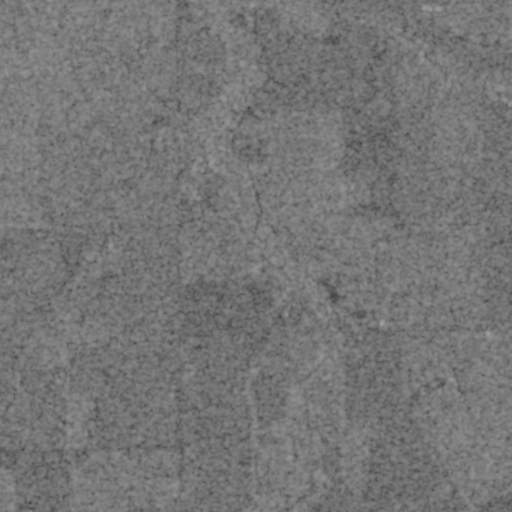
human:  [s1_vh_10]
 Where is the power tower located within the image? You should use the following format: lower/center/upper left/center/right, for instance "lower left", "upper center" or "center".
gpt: The power tower is located in the lower left of the image.
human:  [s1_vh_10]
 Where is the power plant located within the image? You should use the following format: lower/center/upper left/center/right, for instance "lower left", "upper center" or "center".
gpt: There is no power plant in the image.

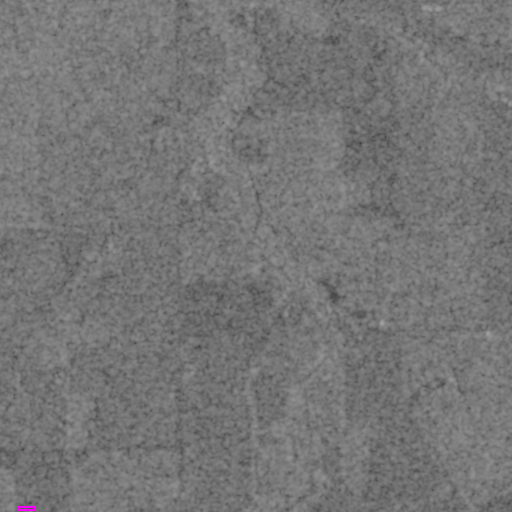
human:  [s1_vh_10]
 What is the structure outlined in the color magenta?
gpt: The structure outlined in magenta is a building.
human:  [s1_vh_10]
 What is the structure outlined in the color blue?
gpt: There is no blue outline.